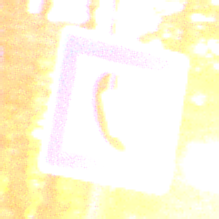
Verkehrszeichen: Fernsprecher
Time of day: Night
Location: Outdoor (Suburban)
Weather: PartlyCloudy
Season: NotSpecified
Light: Artificial